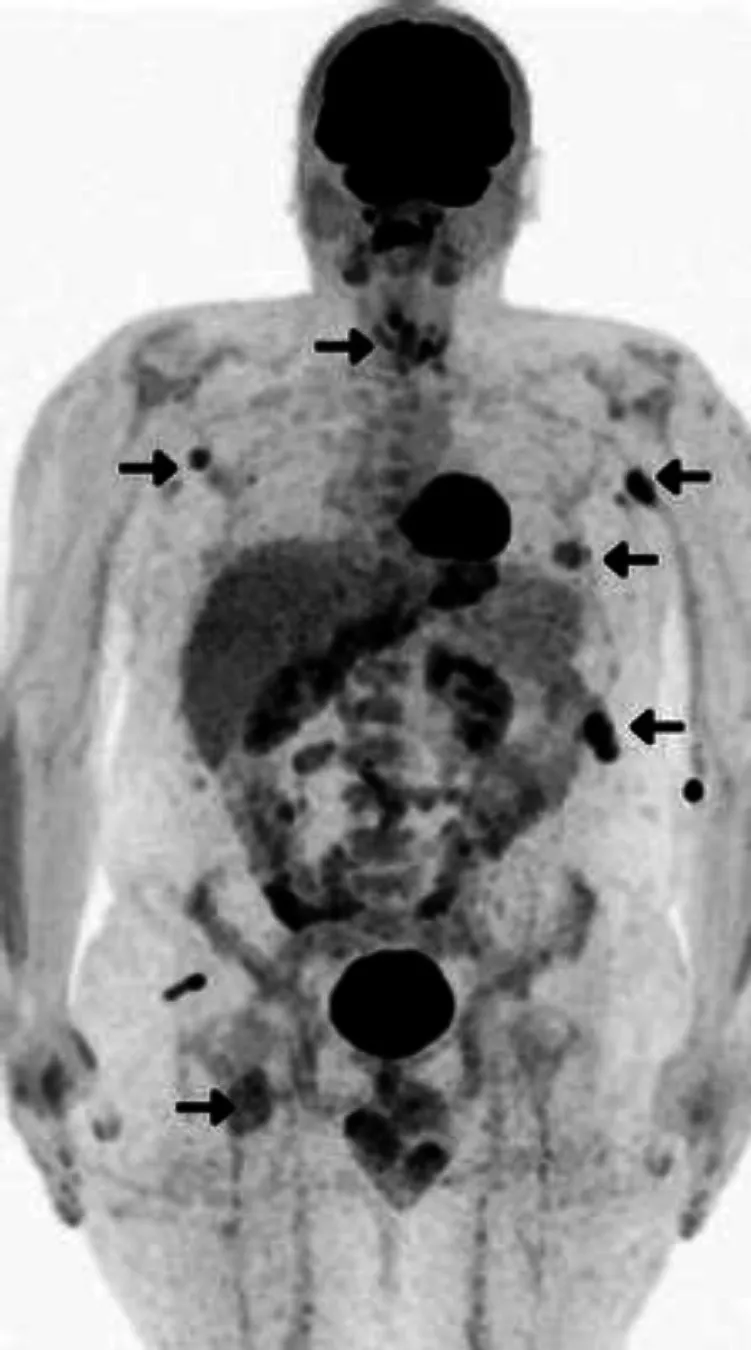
Positron emission tomography/computed tomography (18F-FDG PET/CT) MIP images demonstrate hypermetabolic lesions in the bilateral thyroid bed, as well as hypermetabolic two left pleural and intercostal soft tissue masses, in addition to soft tissue lesions in bilateral axillary regions and right inferior pelvis.
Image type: radiology (pet)